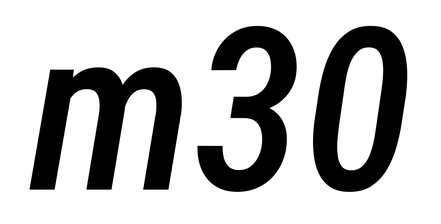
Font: Roboto-Italic_Condensed_Medium_Italic